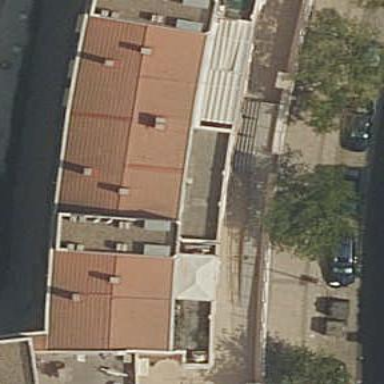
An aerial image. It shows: Image showing building with apartments.